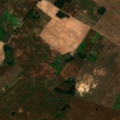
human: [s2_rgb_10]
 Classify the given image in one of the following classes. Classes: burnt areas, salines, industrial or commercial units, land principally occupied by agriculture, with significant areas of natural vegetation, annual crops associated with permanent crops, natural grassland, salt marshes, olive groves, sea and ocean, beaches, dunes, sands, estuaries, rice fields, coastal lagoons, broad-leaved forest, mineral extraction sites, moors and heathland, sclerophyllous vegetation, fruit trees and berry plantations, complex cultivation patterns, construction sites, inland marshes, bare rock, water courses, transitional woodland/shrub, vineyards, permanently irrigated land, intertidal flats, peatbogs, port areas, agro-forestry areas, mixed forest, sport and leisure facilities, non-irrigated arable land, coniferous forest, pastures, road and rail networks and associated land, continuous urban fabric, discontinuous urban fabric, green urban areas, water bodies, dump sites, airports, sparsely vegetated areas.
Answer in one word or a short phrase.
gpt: non-irrigated arable land